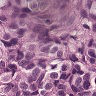
Metastatic tissue present: yes